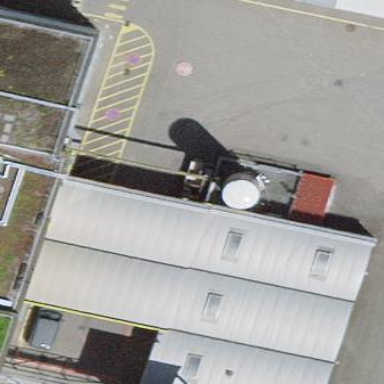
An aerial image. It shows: Industrial building.